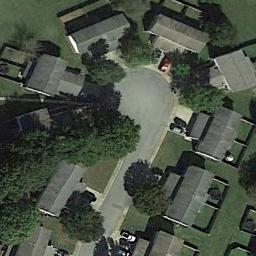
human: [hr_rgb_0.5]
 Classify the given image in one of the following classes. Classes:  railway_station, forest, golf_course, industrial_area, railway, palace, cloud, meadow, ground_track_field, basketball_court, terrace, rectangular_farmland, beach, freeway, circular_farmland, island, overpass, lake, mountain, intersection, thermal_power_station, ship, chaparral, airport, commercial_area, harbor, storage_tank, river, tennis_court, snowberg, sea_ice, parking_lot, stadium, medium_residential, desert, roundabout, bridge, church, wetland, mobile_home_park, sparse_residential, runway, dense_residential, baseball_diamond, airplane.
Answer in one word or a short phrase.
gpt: medium_residential